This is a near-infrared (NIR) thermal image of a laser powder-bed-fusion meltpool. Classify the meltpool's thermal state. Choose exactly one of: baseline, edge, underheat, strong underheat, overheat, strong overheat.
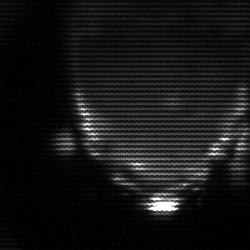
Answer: edge